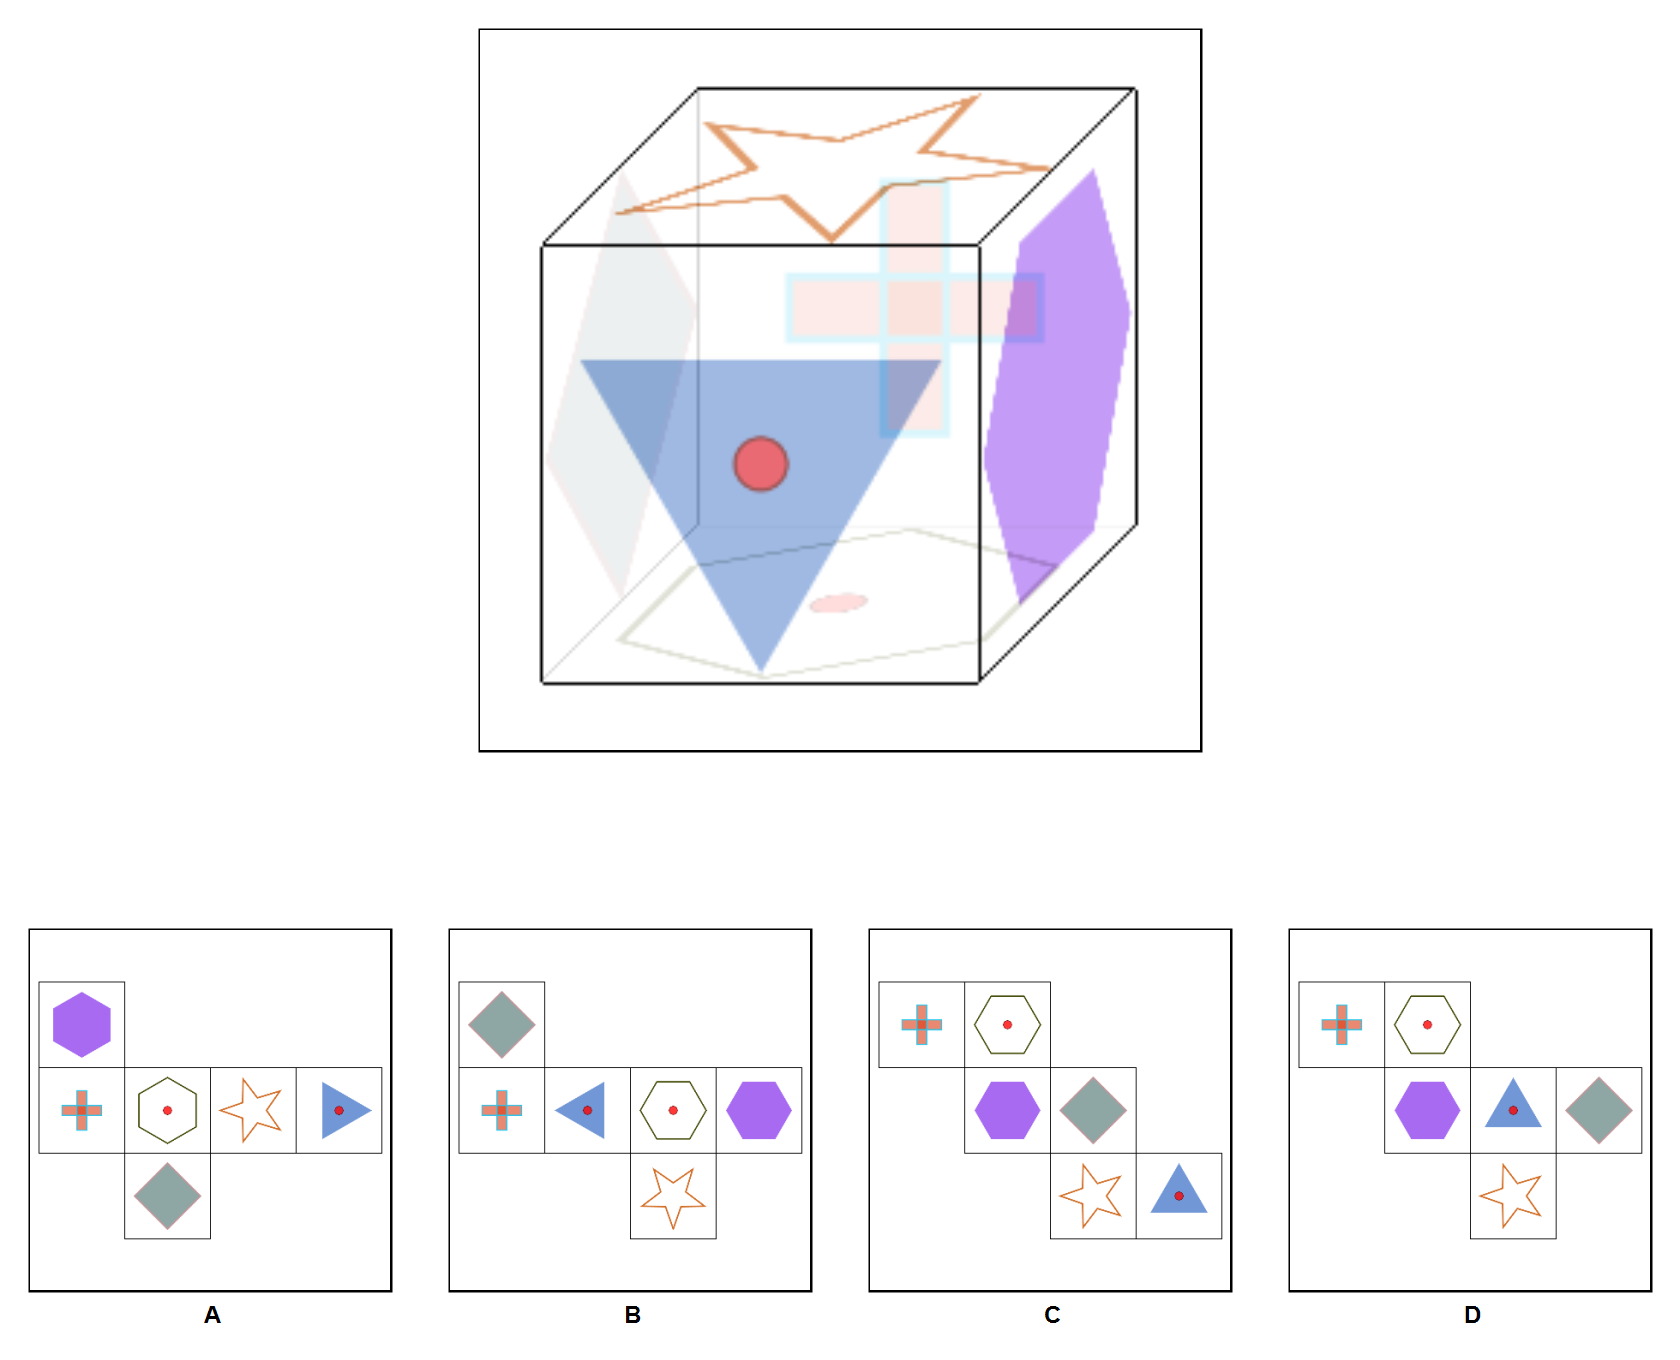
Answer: D